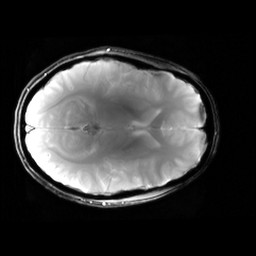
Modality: T2starw
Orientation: axial
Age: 23
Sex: female
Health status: healthy
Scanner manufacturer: siemens
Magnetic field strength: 3 T
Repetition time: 0.7 s
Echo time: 0.02 s